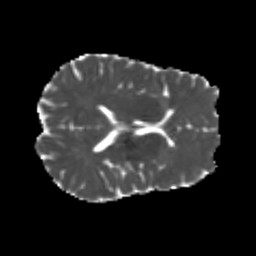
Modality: MD
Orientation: axial
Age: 25
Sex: male
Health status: healthy
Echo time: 0.074 s